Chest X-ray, PA view. Patient: 61 years old, sex F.
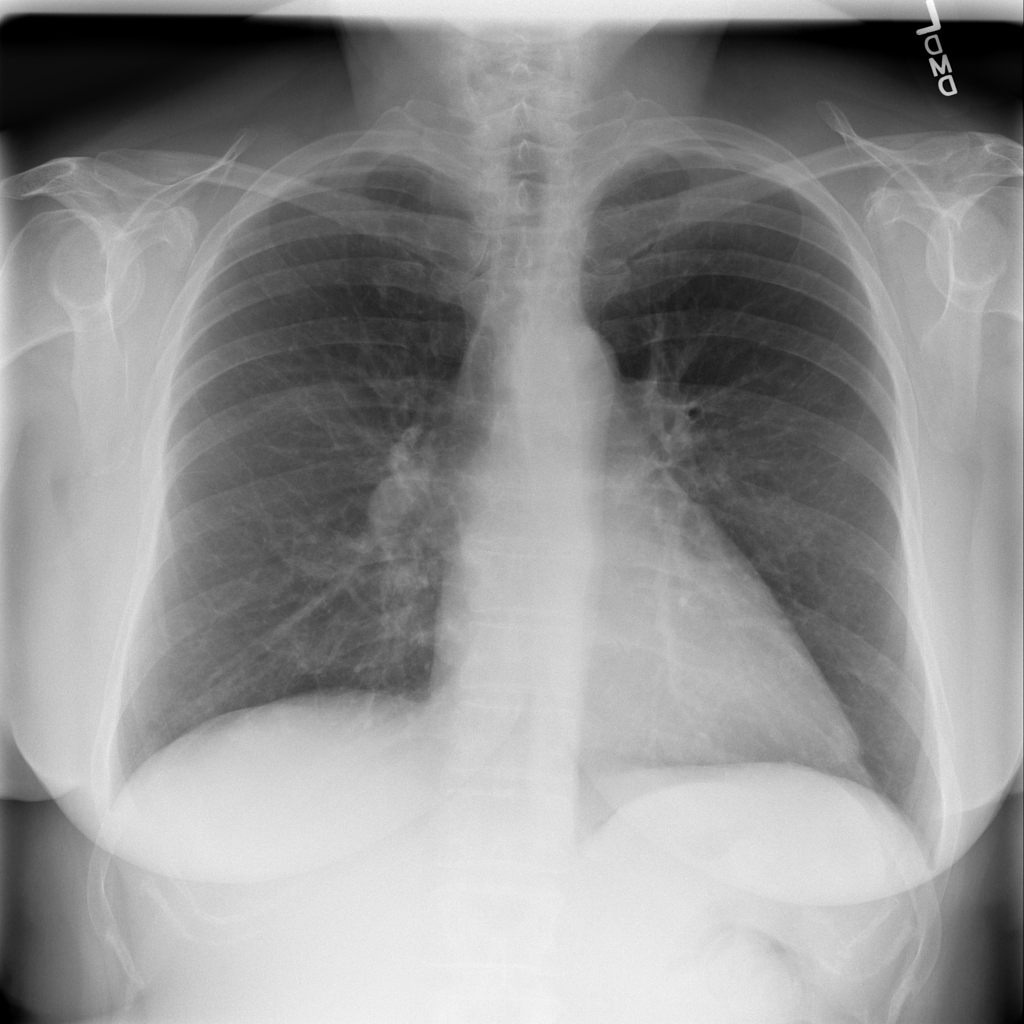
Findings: Infiltration